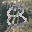
Label: 8